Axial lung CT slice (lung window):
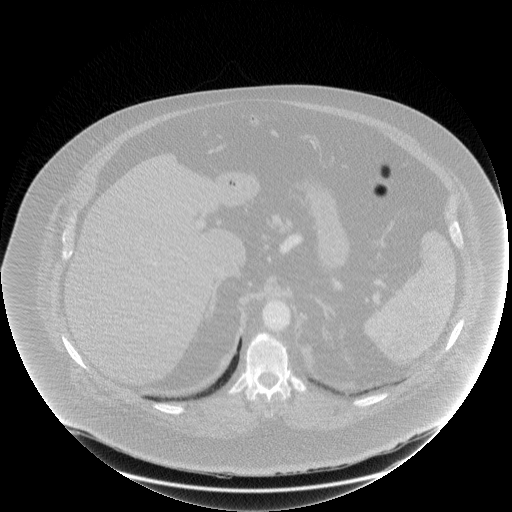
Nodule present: no